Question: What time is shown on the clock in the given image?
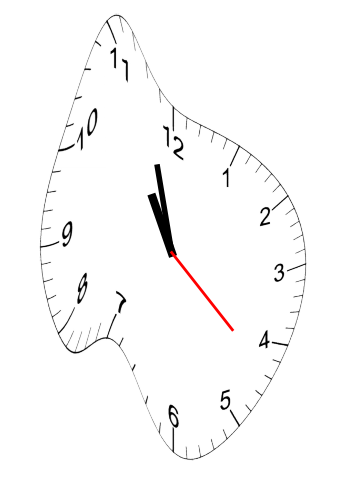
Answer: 10:57:22